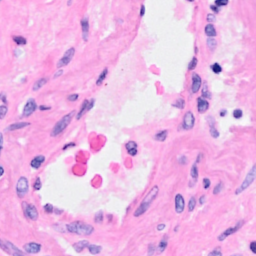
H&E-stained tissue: Breast